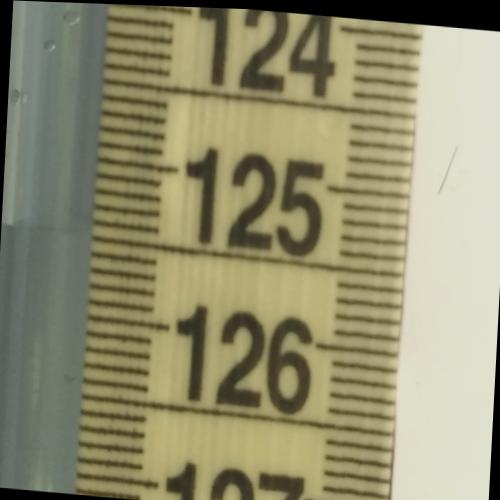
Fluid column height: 125.5 cm